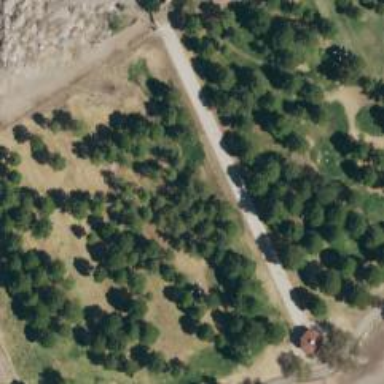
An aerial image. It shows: Park.